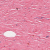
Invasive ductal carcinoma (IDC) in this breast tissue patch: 0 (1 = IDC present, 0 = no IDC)